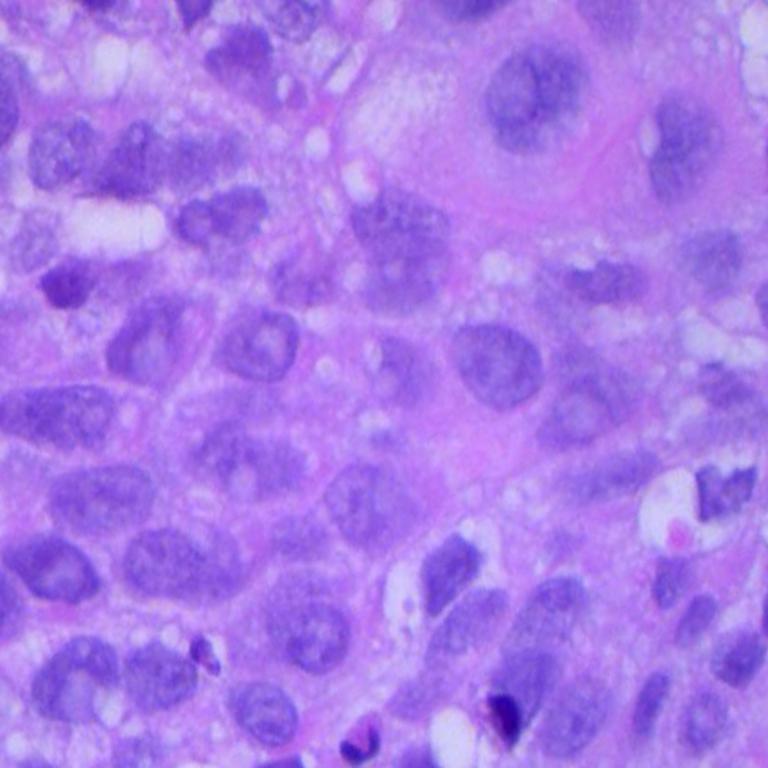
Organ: lung
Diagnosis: squamous carcinomas